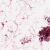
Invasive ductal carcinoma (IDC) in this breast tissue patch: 0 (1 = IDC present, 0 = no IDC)